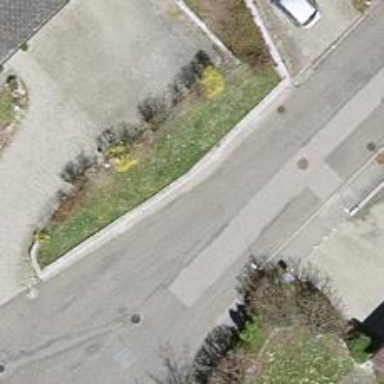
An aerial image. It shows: Retaining wall.